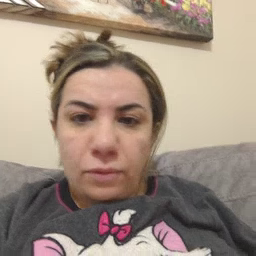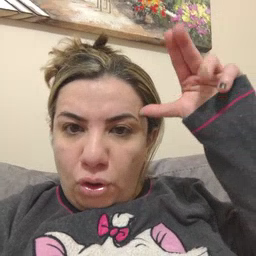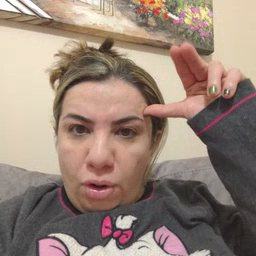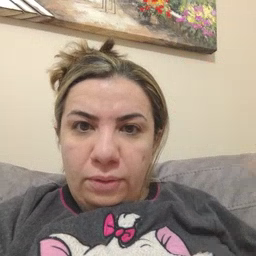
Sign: horse